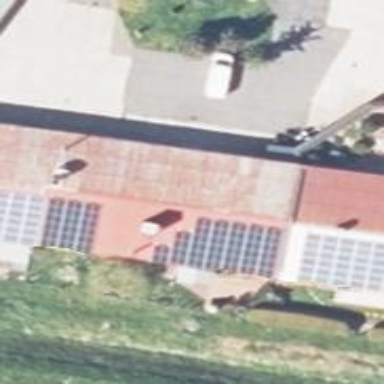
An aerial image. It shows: Solar-powered generator using photovoltaic technology. This small installation generates electricity through solar photovoltaic panels.